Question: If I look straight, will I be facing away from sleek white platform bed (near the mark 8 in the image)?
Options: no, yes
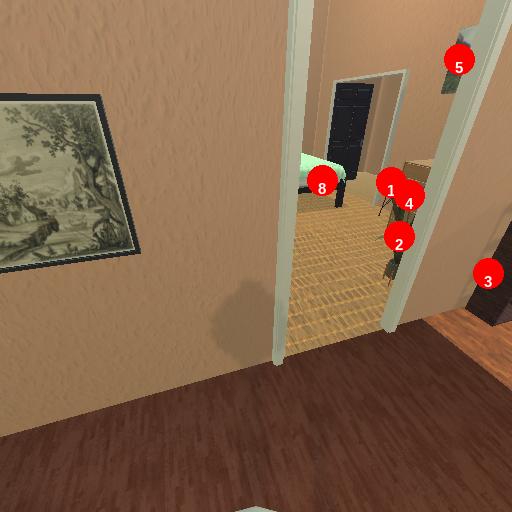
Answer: no